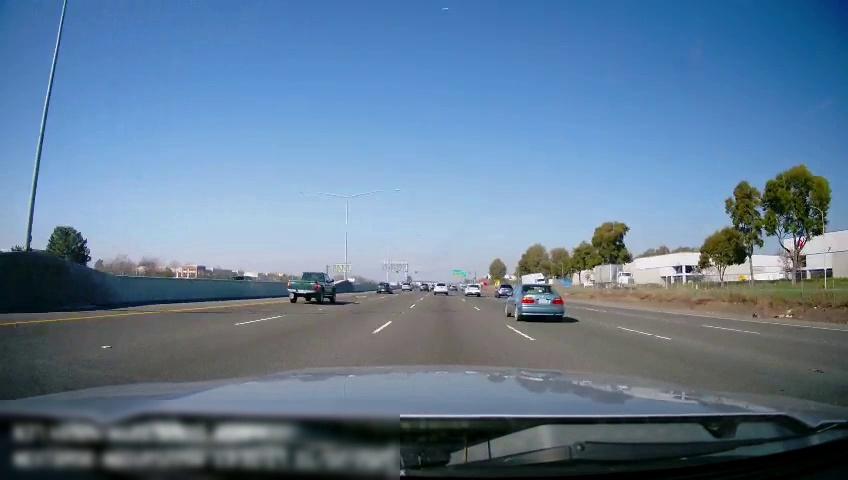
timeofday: Day
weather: Sunny
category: Drivable Space
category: Vehicles | Car
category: Vehicles | Truck
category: Vehicles | Truck
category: Vehicles | SUV
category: Vehicles | Car
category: Vehicles | SUV
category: Vehicles | SUV
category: Vehicles | Car
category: Vehicles | Truck
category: Vehicles | SUV
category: Vehicles | Car
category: Lanes | Current Lane
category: Lanes | Current Lane
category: Lanes | Alternate Lane
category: Lanes | Alternate Lane
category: Lanes | Alternate Lane
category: Lanes | Alternate Lane
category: Lanes | Alternate Lane
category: Traffic | Signs